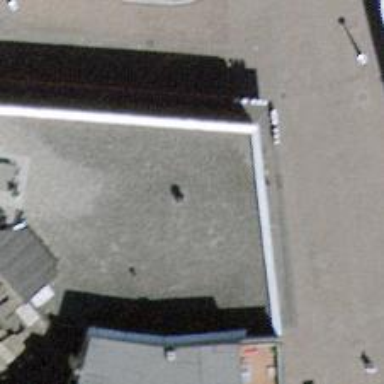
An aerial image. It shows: Clothing store.